Question: this is my DB :

I am trying to add to my presence table a new row, here it is :
I don't get any VB errors nor mySQL errors, so I guess I am missing something important to add here.
Can you guys help me please ? Thanks in advance
'''
Try
Dim SqlQuery As String = "INSERT INTO presence(id_presence,id,hours,date) " & _
"SELECT DISTINCT @Id_presence,@Id,@Hours,@Date FROM presence"
Using con = New MySqlConnection("Server = localhost;Database = accounts; Uid=root; Pwd = password")
Using SQLcmd = New MySqlCommand(SqlQuery, con)
con.Open()
SQLcmd.Parameters.Add(New MySqlParameter("@Id_presence", TextBox1.Text))
SQLcmd.Parameters.Add(New MySqlParameter("@Id", TextBox2.Text))
SQLcmd.Parameters.Add(New MySqlParameter("@Hours", TextBox3.Text))
SQLcmd.Parameters.Add(New MySqlParameter("@Date", TextBox4.Text))
End Using
End Using
Catch ex As Exception
End Try
'''
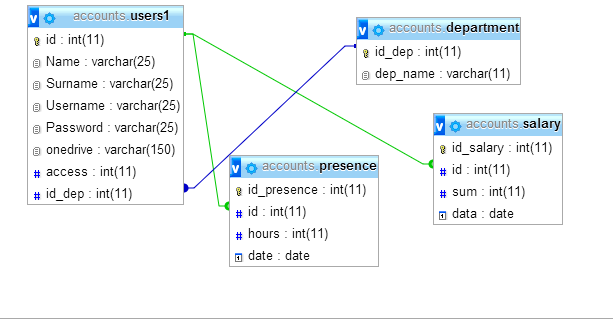
Answer: The correct syntax for adding a NEW record to your table should be
'''
Dim SqlQuery As String = "INSERT INTO presence(id_presence,id,hours,date) " & _
"VALUES (@Id_presence,@Id,@Hours,@Date)"
'''
And, of course, every command should be executed otherwise it is just a uselese lines of code.
You are missing this line after the creation of the parameters.
'''
SQLcmd.ExecuteNonQuery()
'''
From your image is not possible to be sure, but if the idpresence is an AUTOINCREMENT field, then you should not try to set its value with your command and parameter but let the database do it for you. (Duplicate keys problems could arise if more than one user inserts records at the same time)
As a last thing, your parameters' type are not specified so they don't match the underlying datatable schema. You could use AddWithValue and converting the input textbox values to the correct database type
'''
SQLcmd.Parameters.AddWithValue("@Id_presence", Convert.ToInt32(TextBox1.Text))
SQLcmd.Parameters.AddWithValue("@Id", Convert.ToInt32(TextBox2.Text))
SQLcmd.Parameters.AddWithValue("@Hours", Convert.ToInt32(TextBox3.Text))
SQLcmd.Parameters.AddWithValue("@Date", Convert.ToDateTime(TextBox4.Text))
'''